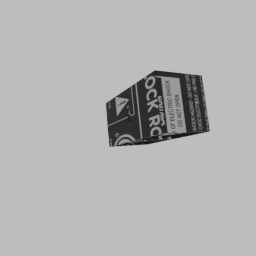
Label: electronics